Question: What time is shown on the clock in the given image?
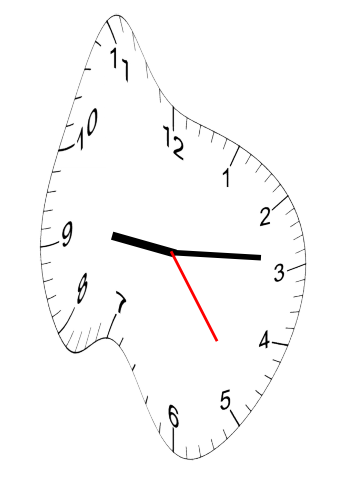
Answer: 09:14:24